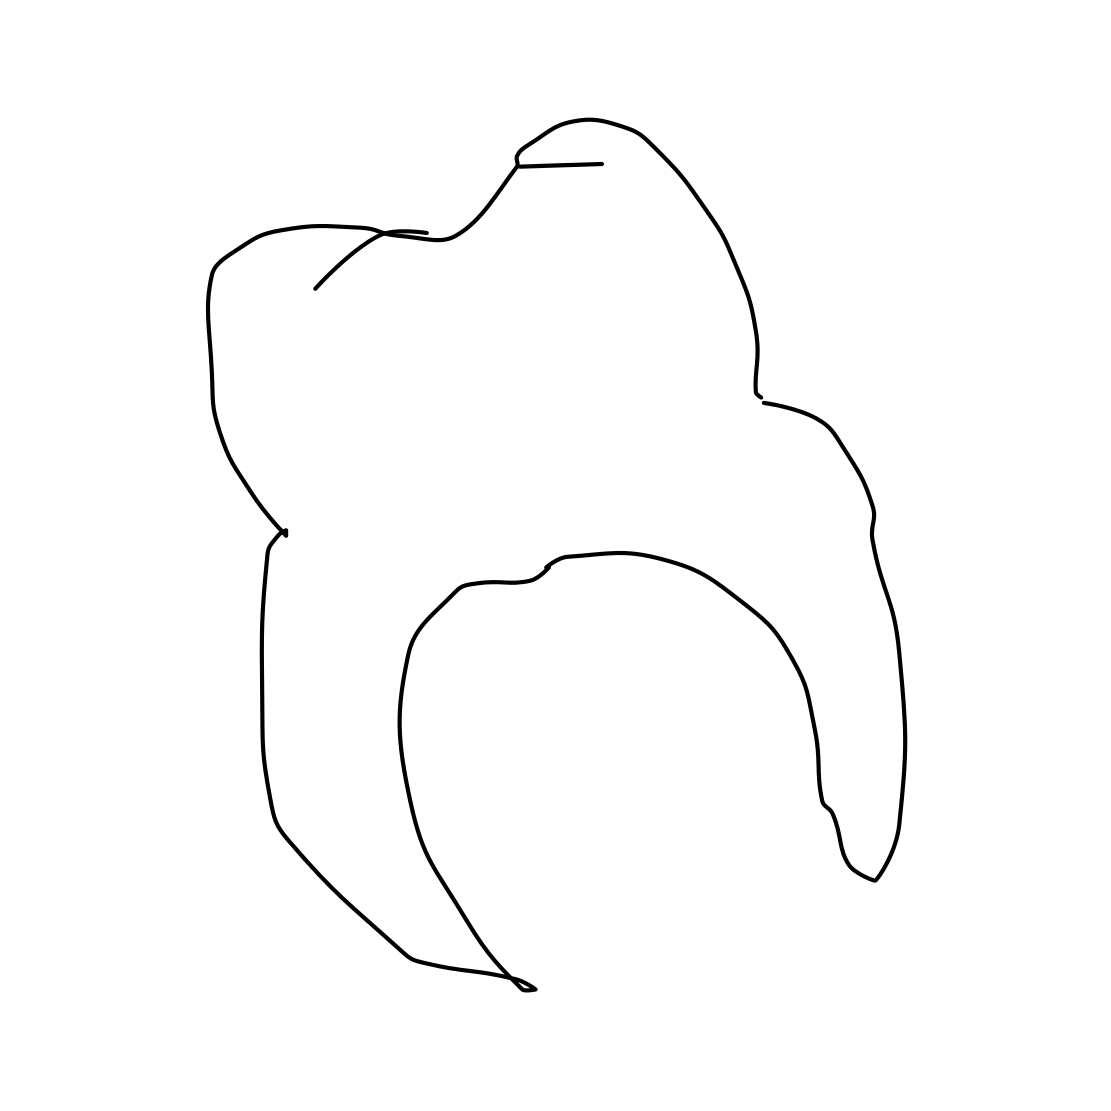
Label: tooth